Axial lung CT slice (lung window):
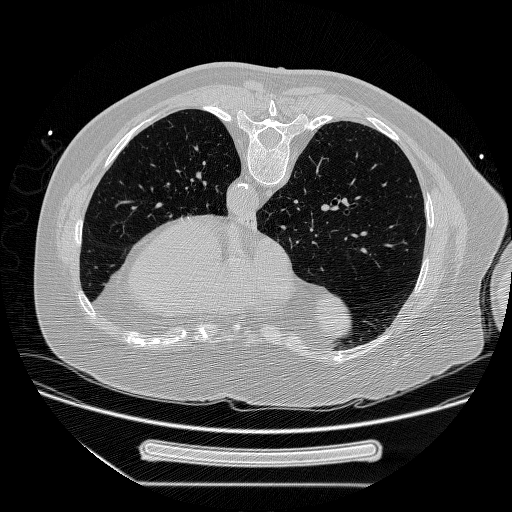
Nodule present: no